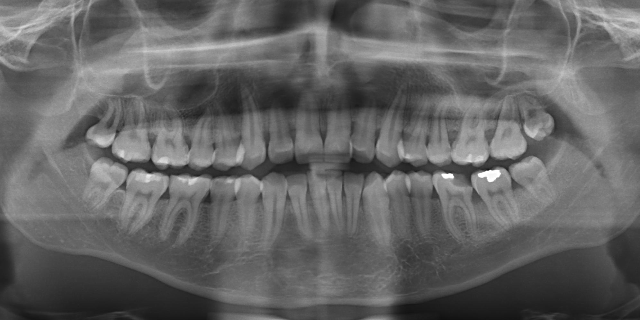
adult